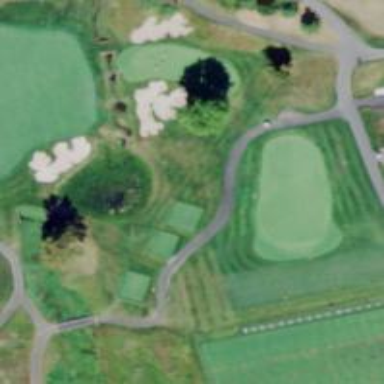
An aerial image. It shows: Path for both road and golf.